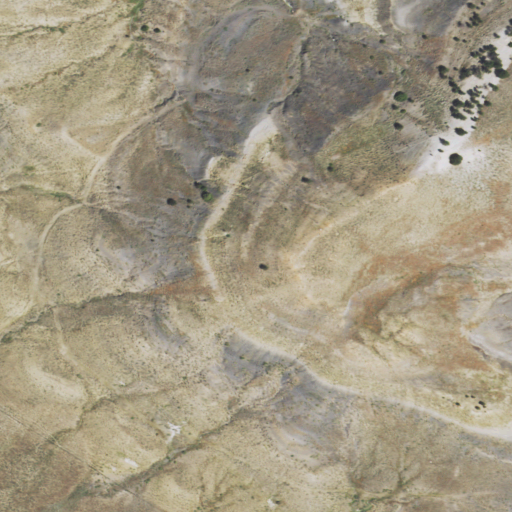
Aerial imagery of mountain in Wyoming named Blue Hill containing only shrub